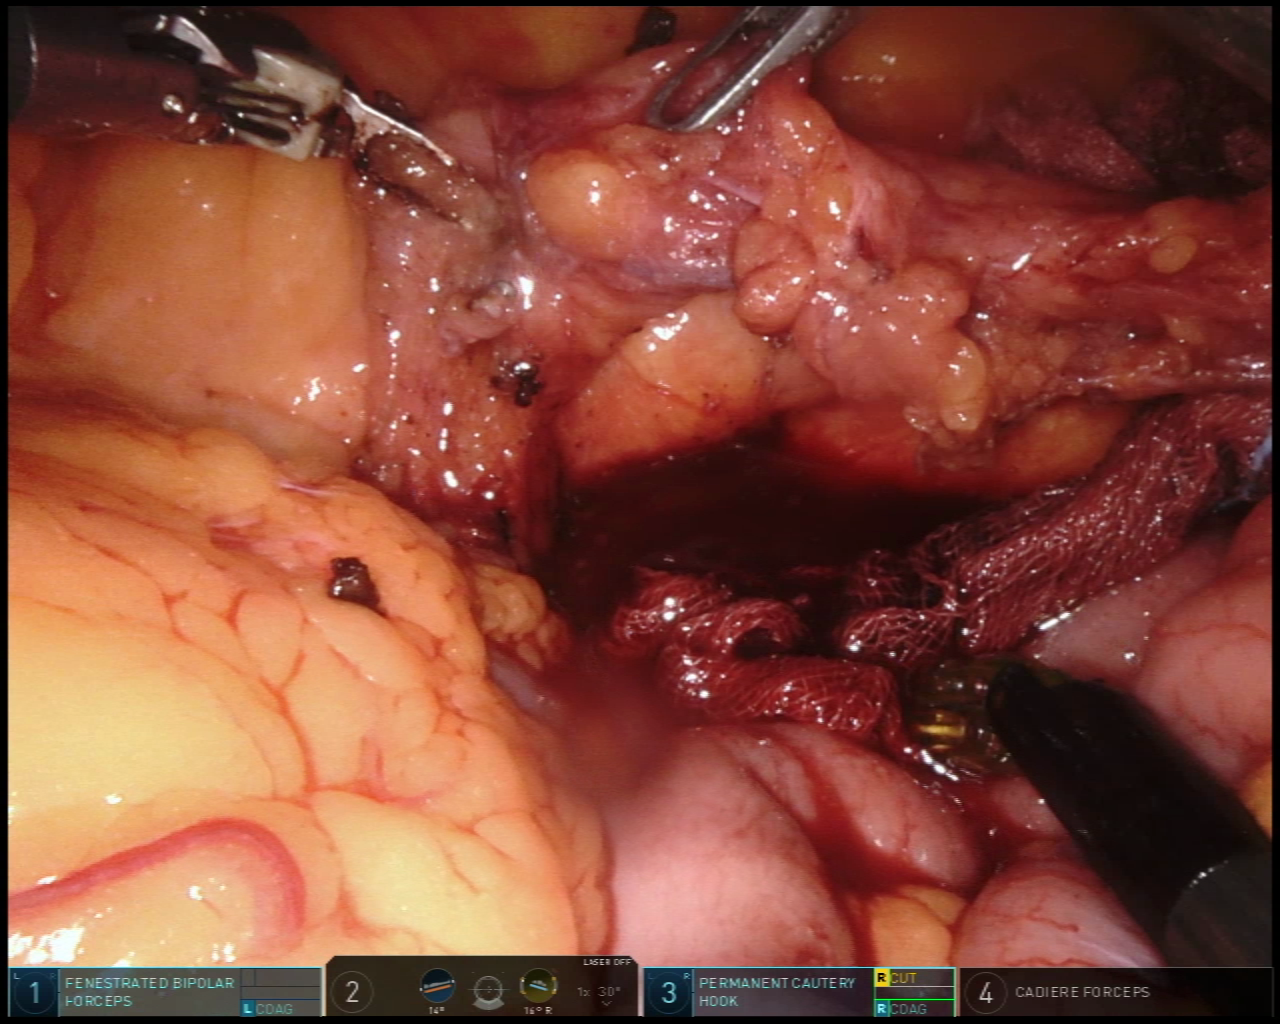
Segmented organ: intestinal_veins
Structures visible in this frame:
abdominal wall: no
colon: no
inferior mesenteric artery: no
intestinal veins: yes
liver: no
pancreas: no
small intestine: yes
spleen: no
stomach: no
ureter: no
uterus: no
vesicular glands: no